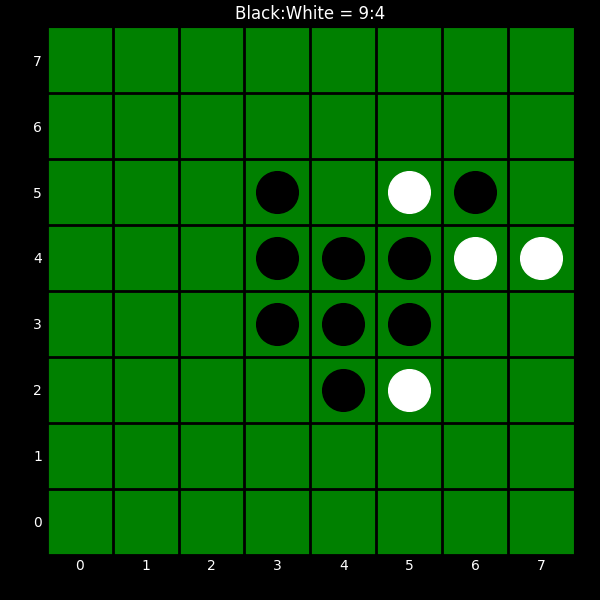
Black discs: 9
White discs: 4